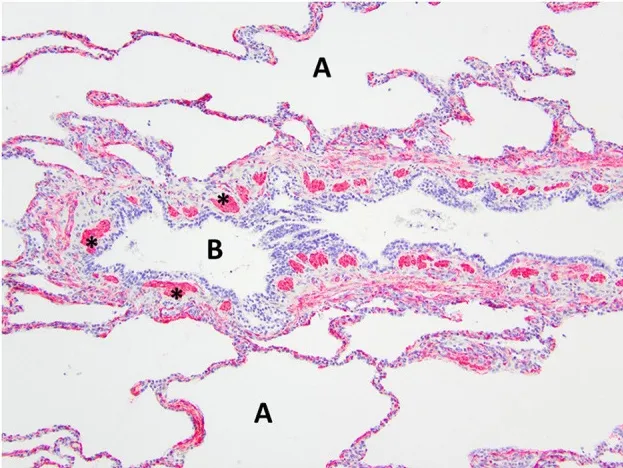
Immunohistochemistry alpha-SMA for smooth muscle of the right middle lung lobe highlights the abnormal bronchial smooth muscle architecture as the discontinuous smooth muscle bundles (asterisks) surrounding the bronchus B. A, alveoli.
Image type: pathology (immunostaining)